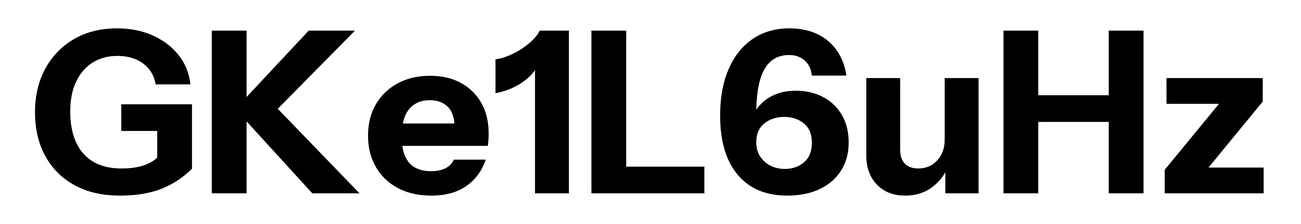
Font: InstrumentSans_Bold